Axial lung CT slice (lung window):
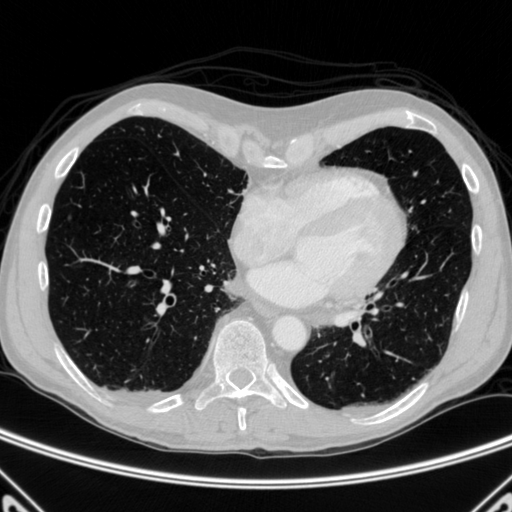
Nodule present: yes
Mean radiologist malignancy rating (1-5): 3.25